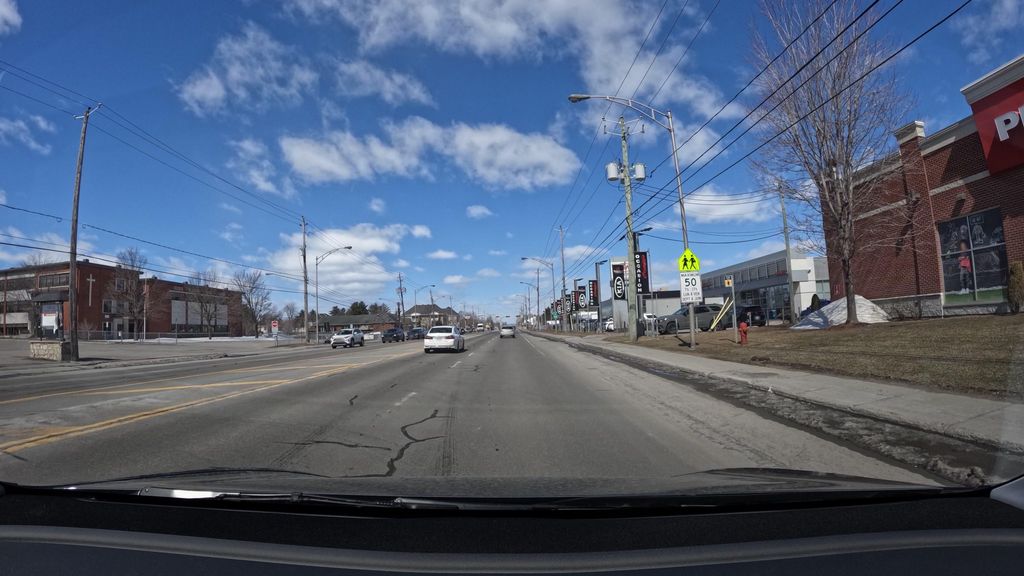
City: montreal